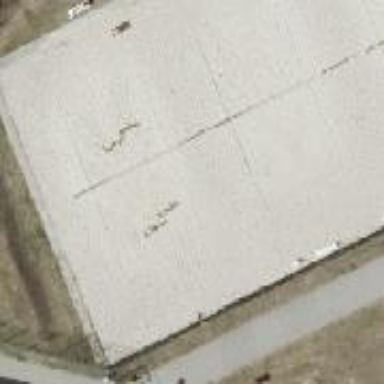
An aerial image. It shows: Sandy pitch designated for beach volleyball.